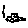
Label: car